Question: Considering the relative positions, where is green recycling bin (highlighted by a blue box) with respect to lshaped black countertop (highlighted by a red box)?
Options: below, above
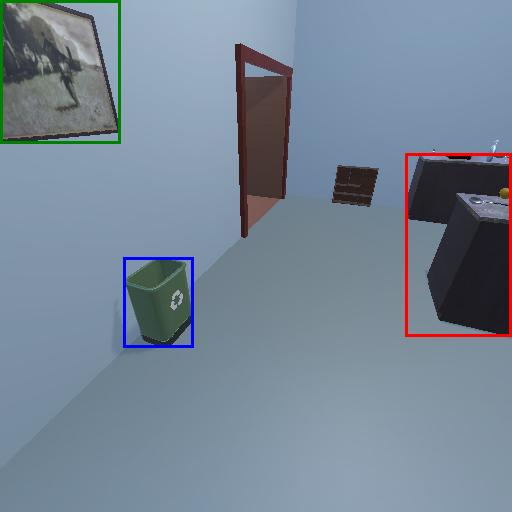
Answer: below